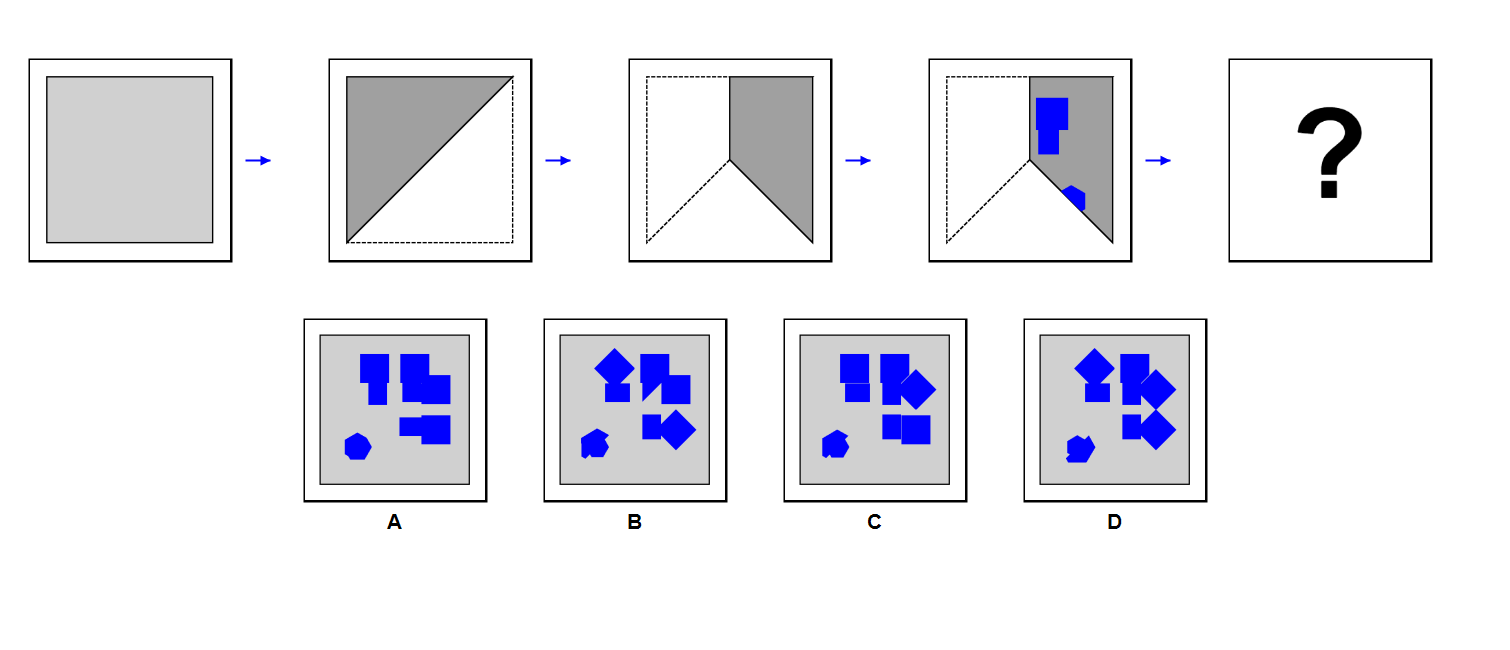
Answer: A